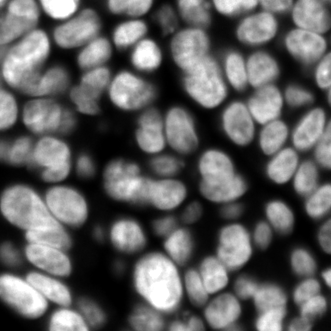
Tissue sample: ovarian
Magnification: 10.0x
Cell type: Smooth muscle cells
Senescence state: normal